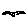
Label: bird